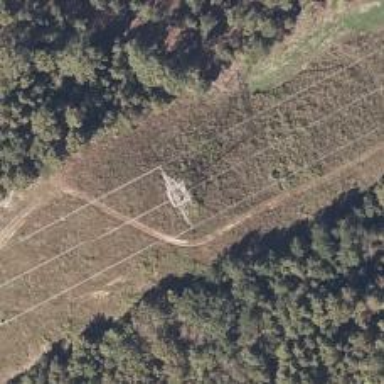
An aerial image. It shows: Power tower.